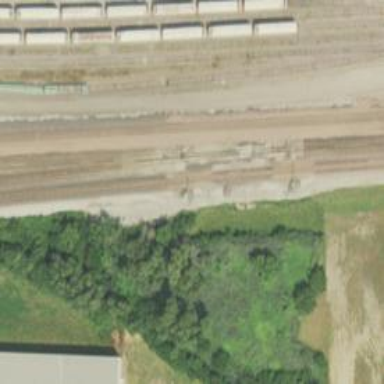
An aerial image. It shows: Junction on the railway.